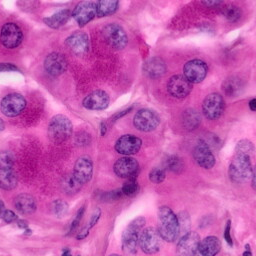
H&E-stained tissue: Pancreatic